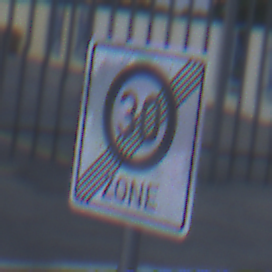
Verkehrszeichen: EndeZone30
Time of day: SunriseSunset
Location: Outdoor (Suburban)
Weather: PartlyCloudy
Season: NotSpecified
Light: Natural